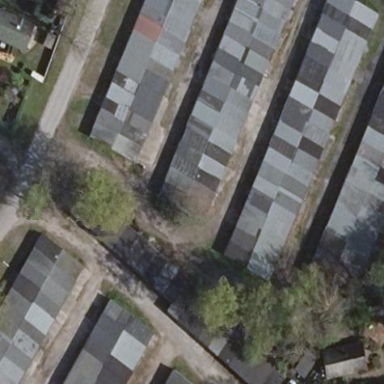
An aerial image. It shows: Group of garages.